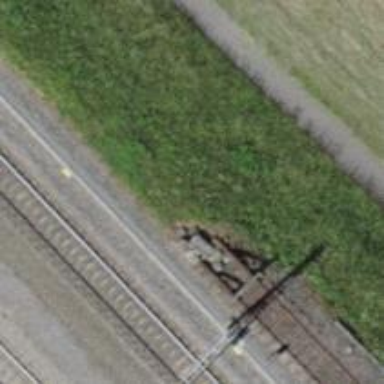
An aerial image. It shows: Railway buffer stop.